Interaction volume radius: 10 \u00c5
Interaction volume height: 15 \u00c5
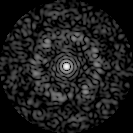
Disorder parameter: 0.7892